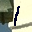
Label: 1